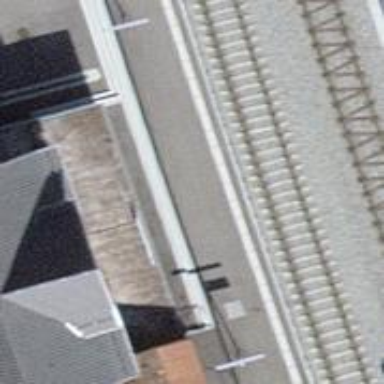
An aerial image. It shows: Platform for public transport at railway station.